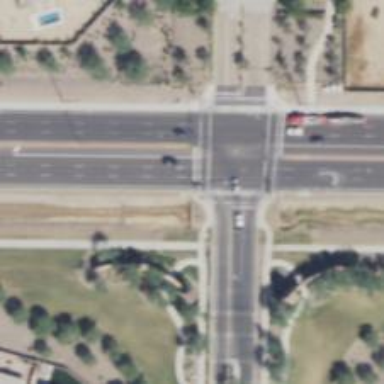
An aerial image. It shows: Solid stop line on the road marking.